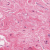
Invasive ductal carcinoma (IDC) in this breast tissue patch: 0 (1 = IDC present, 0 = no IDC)